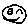
Label: smiley face